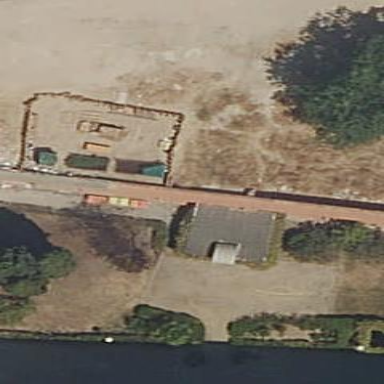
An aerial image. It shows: Community garden surrounded by fence in area designated for allotments.